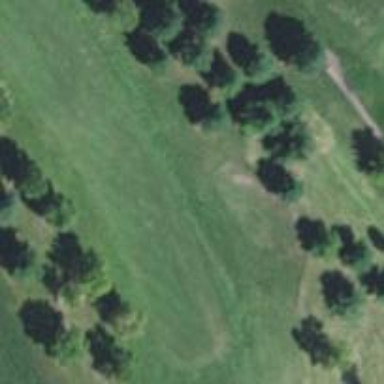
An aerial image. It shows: Golf hole.